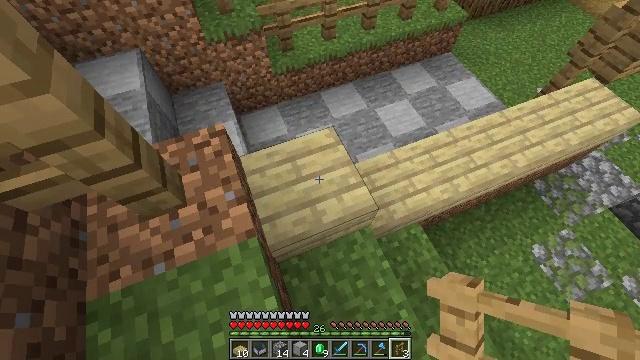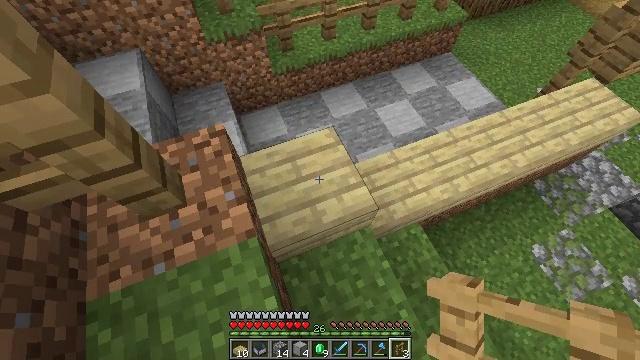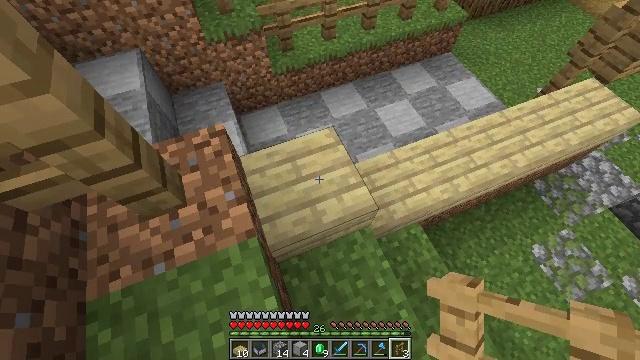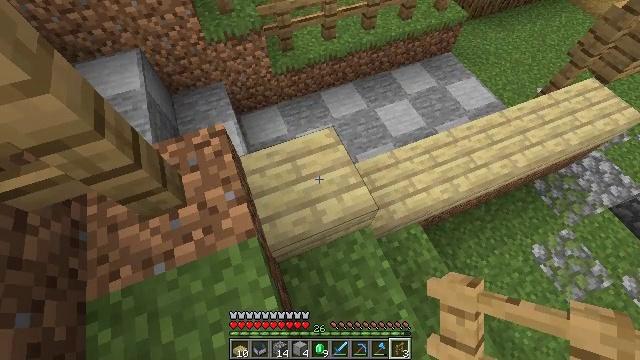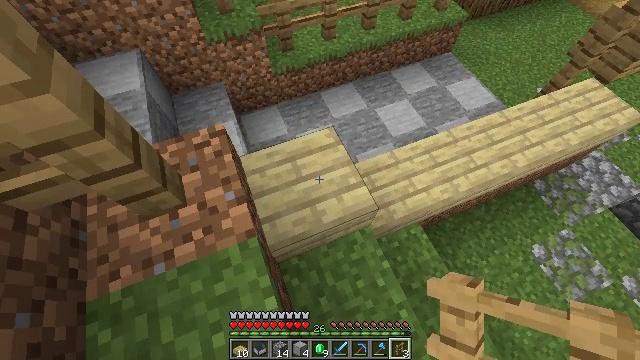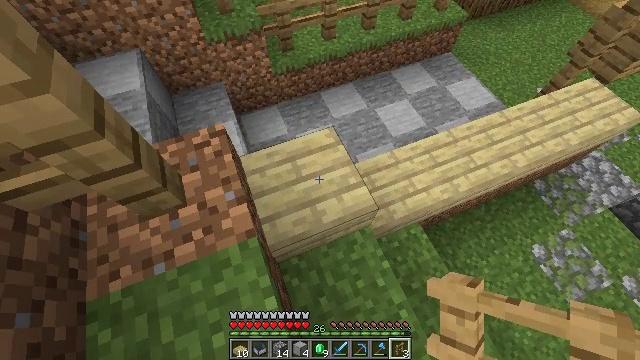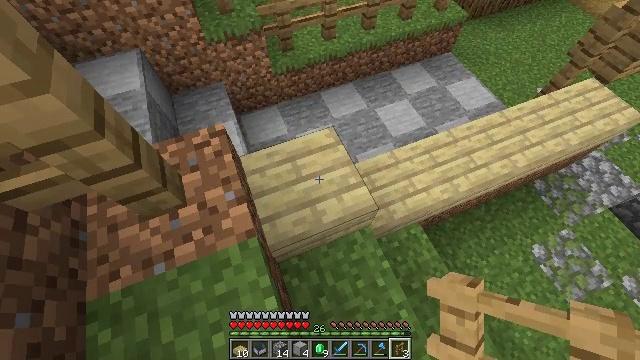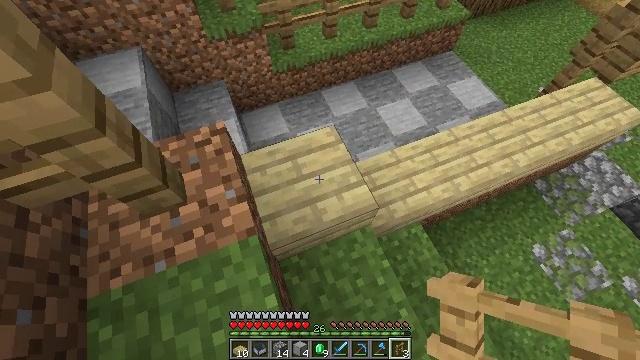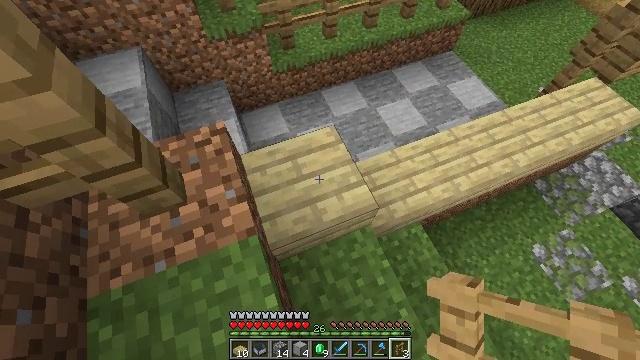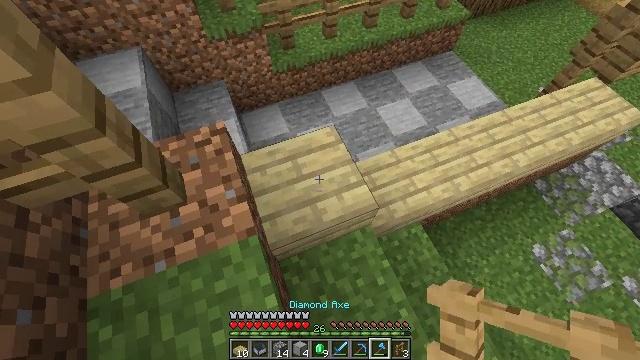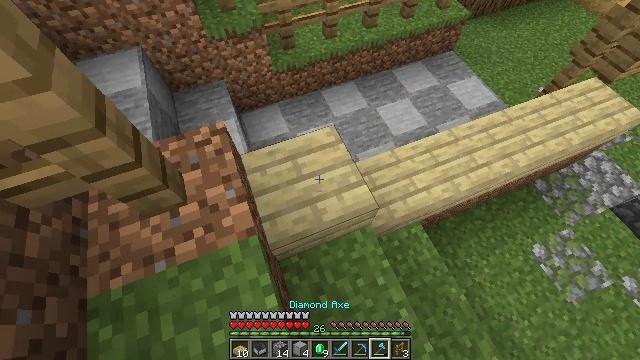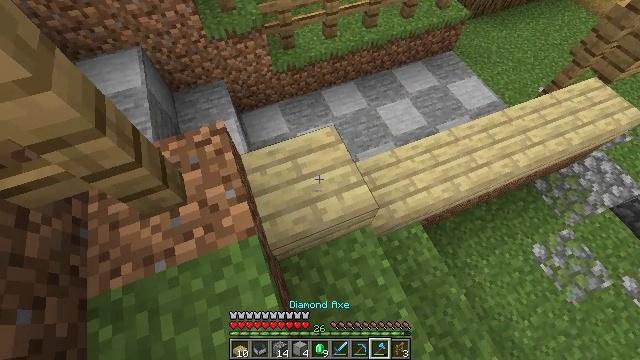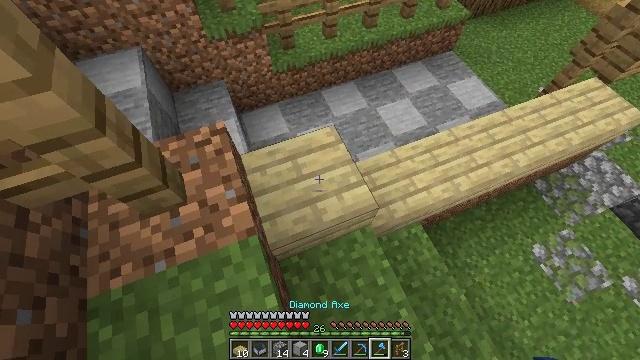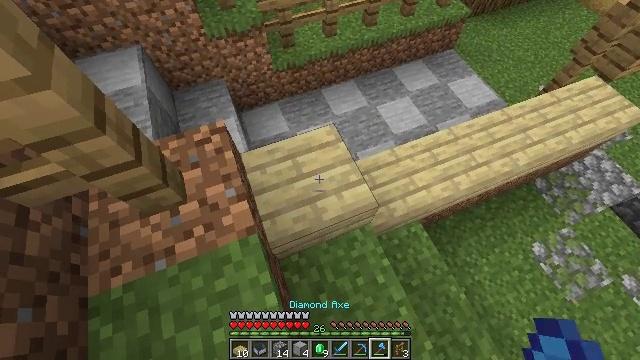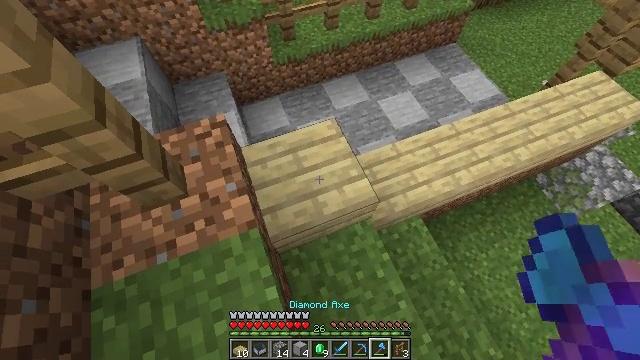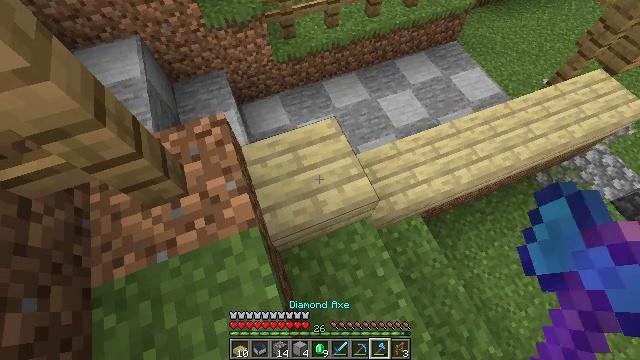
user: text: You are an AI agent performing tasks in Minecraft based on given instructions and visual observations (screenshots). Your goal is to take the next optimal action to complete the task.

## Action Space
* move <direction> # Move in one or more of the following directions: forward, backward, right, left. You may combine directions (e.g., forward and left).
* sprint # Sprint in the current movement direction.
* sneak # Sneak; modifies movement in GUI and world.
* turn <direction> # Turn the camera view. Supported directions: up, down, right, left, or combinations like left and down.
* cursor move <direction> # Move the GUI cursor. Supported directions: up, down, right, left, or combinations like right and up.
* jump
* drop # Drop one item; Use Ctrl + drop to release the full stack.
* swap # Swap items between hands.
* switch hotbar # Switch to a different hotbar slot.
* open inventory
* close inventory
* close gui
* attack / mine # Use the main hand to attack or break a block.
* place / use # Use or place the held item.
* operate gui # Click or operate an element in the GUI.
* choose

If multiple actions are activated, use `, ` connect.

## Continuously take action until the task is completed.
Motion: motion action
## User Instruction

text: Break the birch slab to collect it.
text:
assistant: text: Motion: no_op
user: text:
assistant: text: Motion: no_op
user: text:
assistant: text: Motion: no_op
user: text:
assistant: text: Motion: no_op
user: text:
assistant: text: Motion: no_op
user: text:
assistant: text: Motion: no_op
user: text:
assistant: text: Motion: no_op
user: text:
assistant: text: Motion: no_op
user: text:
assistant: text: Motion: no_op
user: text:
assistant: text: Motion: no_op
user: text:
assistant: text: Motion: no_op
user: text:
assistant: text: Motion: no_op
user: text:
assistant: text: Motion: no_op
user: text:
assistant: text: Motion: turn down
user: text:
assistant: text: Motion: no_op
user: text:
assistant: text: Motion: no_op
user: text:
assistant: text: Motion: no_op
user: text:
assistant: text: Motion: attack / mine
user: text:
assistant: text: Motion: attack / mine
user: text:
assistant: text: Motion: attack / mine
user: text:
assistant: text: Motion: attack / mine
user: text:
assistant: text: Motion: attack / mine
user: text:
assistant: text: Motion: attack / mine
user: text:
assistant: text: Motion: attack / mine
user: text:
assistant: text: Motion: attack / mine
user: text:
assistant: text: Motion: attack / mine